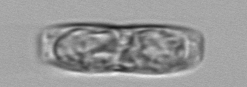
Label: pennate_morphotype1